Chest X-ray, PA view. Patient: 32 years old, sex M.
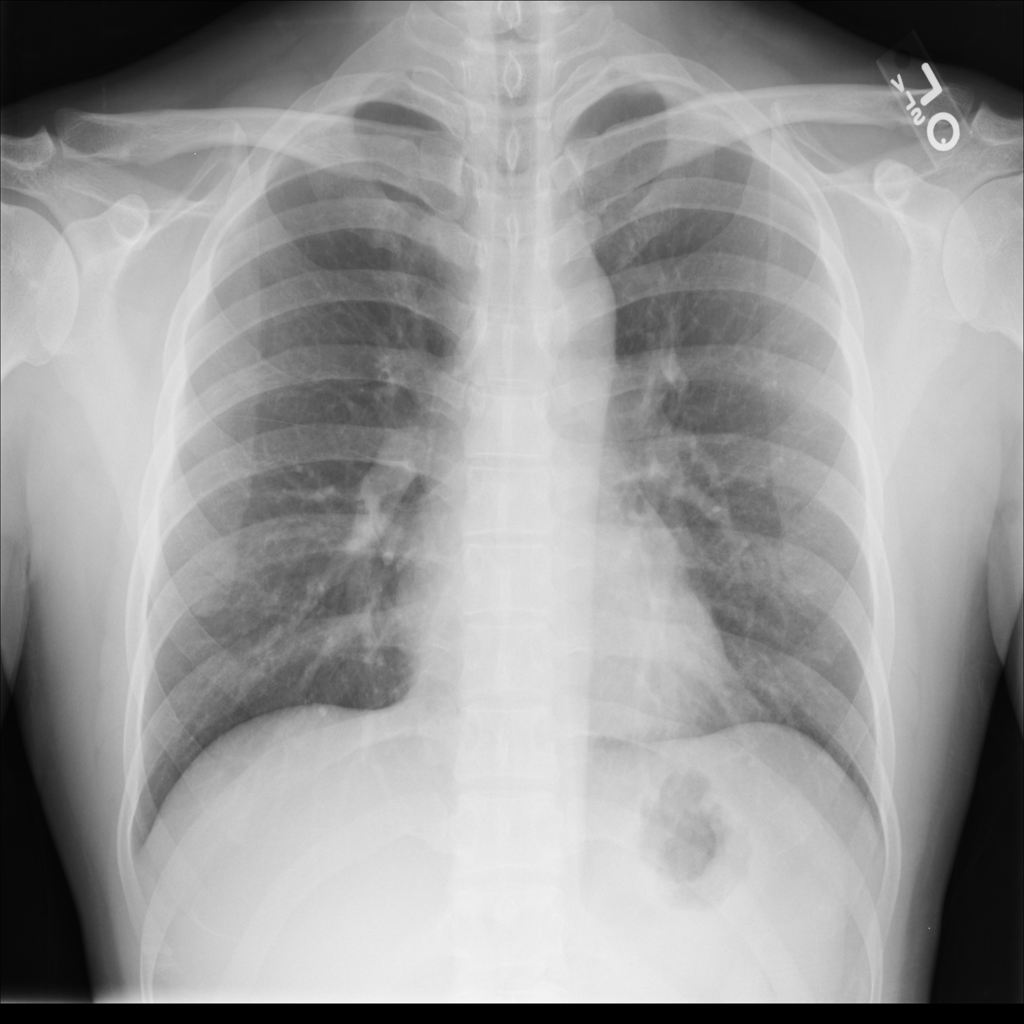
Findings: No Finding